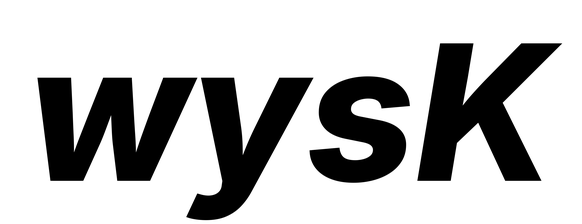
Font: Inter-Italic_ExtraBold_Italic